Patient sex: M
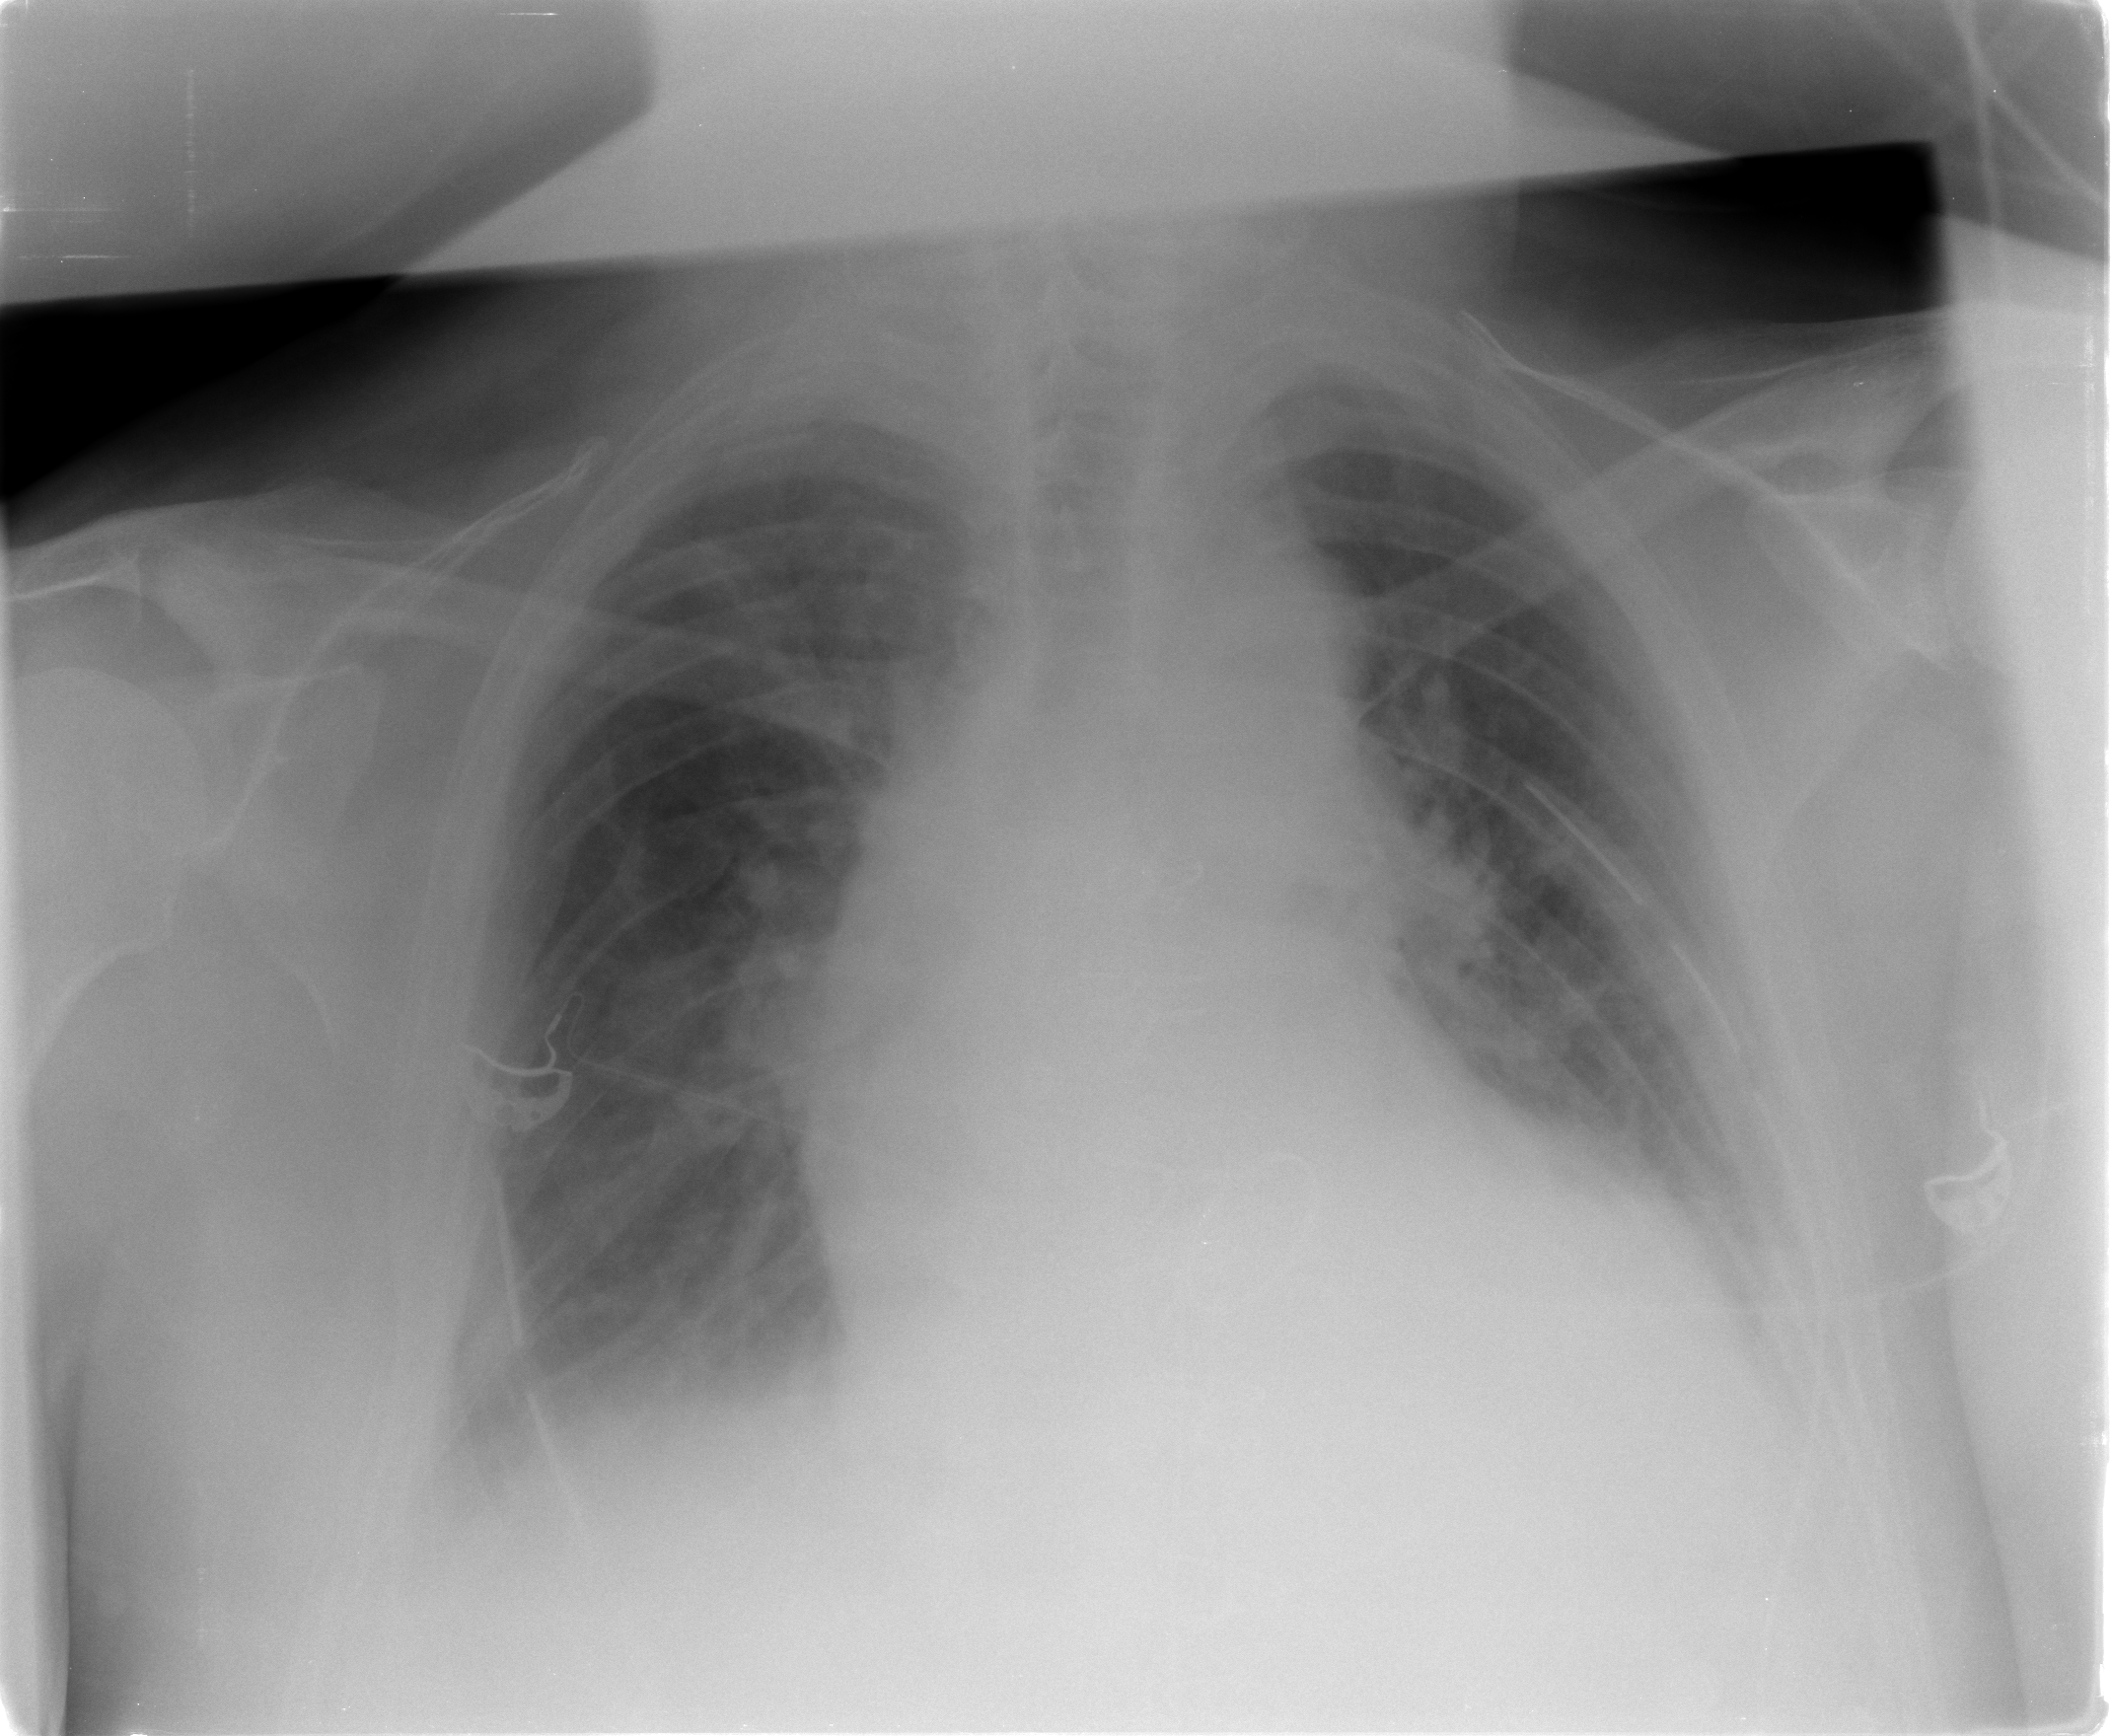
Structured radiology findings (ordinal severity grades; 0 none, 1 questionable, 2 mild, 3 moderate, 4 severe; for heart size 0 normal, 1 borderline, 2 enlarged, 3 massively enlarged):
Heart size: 2
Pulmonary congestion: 2
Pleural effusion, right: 2
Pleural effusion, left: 2
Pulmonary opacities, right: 1
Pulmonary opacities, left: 1
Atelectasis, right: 2
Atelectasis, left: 2